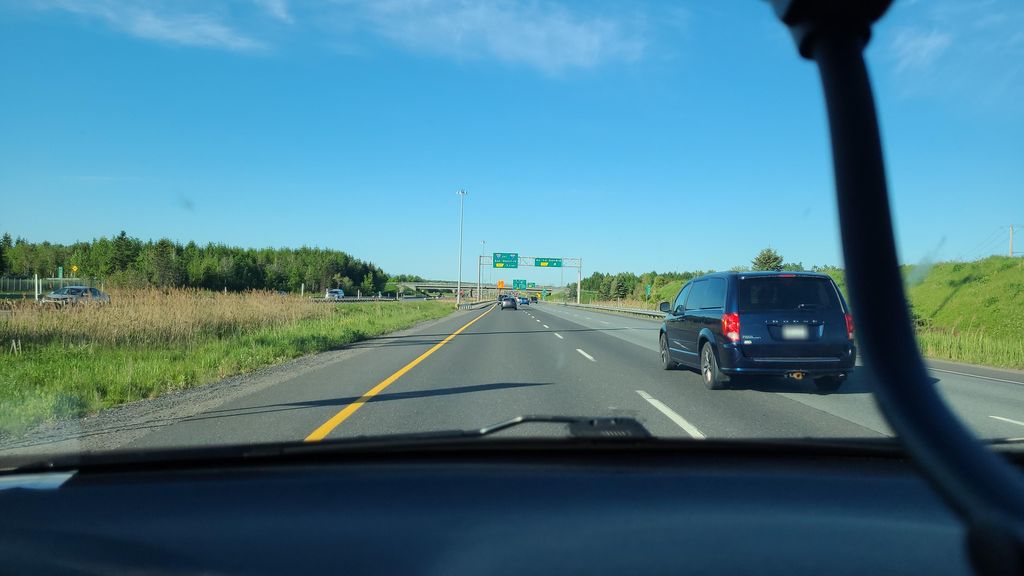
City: quebec_city